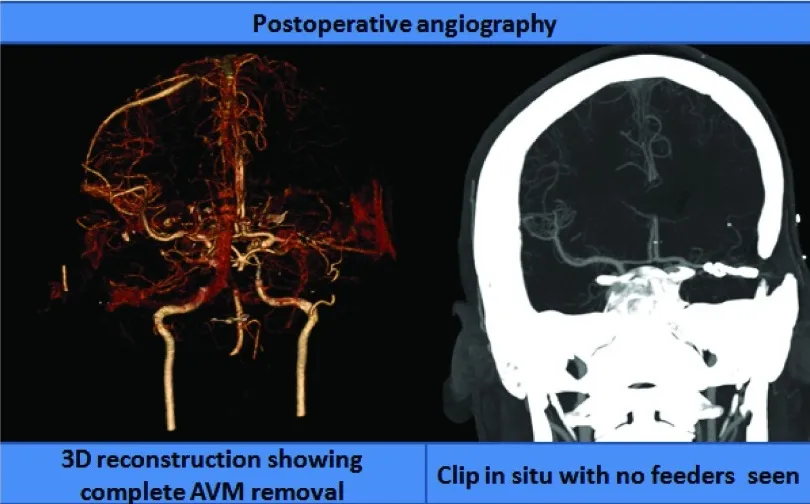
Post operative angiography revealing complete excision of the AVM with no residual feeders left.
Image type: radiology (ct)